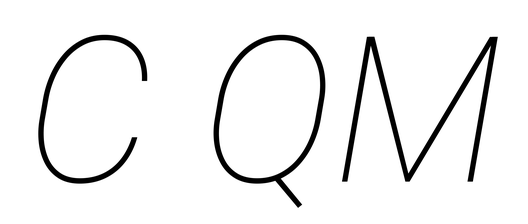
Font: Roboto-Italic_Thin_Italic